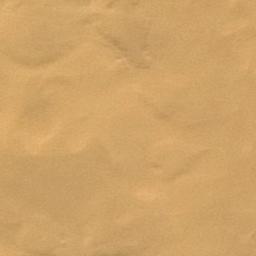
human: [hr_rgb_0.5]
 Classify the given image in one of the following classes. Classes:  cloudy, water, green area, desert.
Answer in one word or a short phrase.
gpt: desert